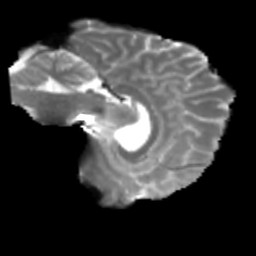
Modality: T2w
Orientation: sagittal
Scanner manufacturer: siemens
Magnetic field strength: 3 T
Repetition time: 4 s
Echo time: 0.0594 s